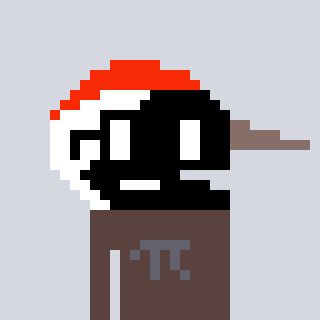
a pixel art character with square black glasses, a crane-shaped head and a darkbrown-colored body on a cool background